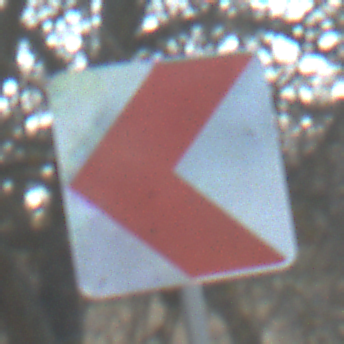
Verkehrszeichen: RichtungstafelnInKurvenKleinRechts
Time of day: MorningAfternoon
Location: Outdoor (Nature)
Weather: Clear
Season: NotSpecified
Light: Natural